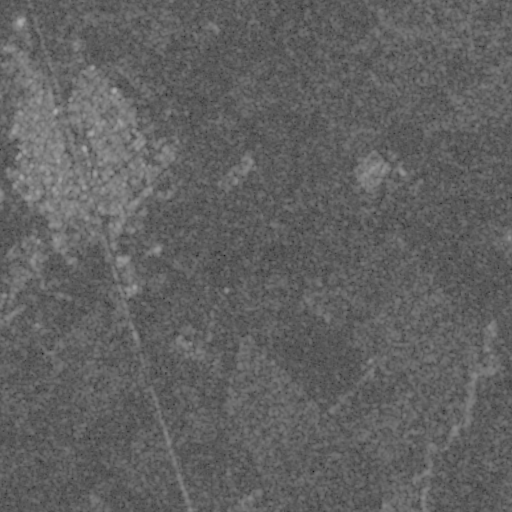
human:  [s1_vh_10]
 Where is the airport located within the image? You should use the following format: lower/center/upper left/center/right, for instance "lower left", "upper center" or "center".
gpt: The airport is located in the upper right of the image.
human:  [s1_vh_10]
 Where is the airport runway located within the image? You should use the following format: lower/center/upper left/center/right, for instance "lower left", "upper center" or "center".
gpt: The airport runway is located in the upper center of the image.
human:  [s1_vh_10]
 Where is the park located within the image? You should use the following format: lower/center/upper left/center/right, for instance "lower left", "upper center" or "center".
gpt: The park is located in the upper left of the image.
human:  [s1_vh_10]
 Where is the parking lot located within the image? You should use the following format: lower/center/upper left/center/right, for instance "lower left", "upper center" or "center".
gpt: The parking lot is located in the center right of the image.
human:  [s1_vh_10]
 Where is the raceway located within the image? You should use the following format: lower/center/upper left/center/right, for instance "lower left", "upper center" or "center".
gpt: The raceway is located in the center left of the image.
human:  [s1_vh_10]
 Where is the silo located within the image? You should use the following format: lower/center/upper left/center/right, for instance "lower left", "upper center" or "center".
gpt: The silo is located in the upper left of the image.
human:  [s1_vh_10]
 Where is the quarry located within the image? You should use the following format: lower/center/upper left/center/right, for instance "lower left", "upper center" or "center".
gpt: There is no quarry in the image.

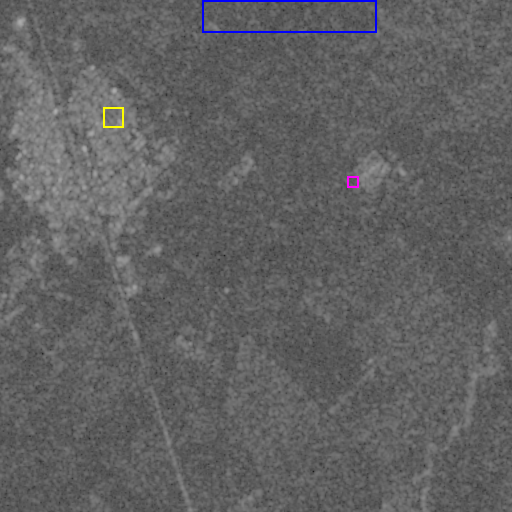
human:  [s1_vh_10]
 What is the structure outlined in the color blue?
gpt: The structure outlined in blue is an airport.
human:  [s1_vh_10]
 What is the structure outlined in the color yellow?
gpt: The structure outlined in yellow is a park.
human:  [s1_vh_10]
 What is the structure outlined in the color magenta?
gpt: The structure outlined in magenta is a parking lot.
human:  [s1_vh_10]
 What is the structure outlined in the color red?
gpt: There is no red outline.